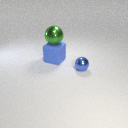
large blue rubber cube behind small blue metal sphere